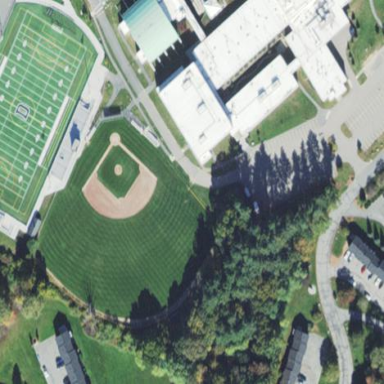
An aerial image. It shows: Baseball pitch for leisure and sports activities.